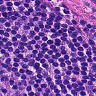
Metastatic tissue present: no